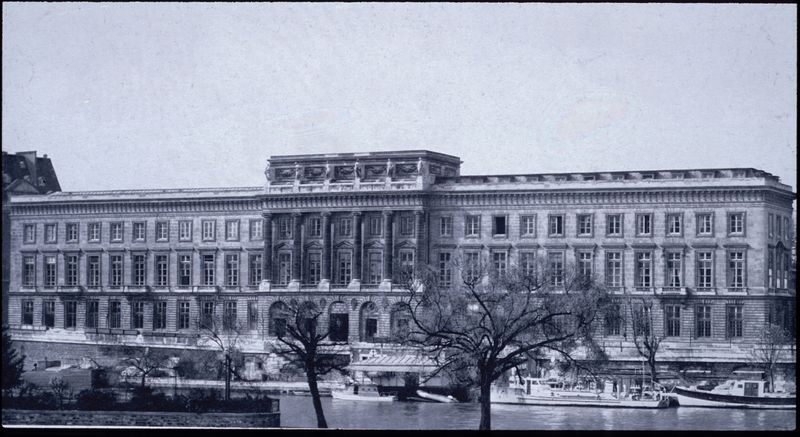
Titel: Hôtel des Monnaies, Außenansicht
Künstler: Jacques Denis Antoine
Standort: Paris
Institution: Hôtel des Monnaies
Schlagwörter: baum, blau, dunkel, himmel, schatten, wasser, weiß, bäume, fluss, landschaft, stadt, ufer, äste, fenster, frankreich, grau, hell, licht, paris, schwarz, straße, säule, säulen, tür, dach, gebäude, haus, schloss, architektur, sockel, stein, bach, zweige, kanal, sonne, insel, klassizismus, front, boot, boote, balkon, schiff, schiffe, ansicht, bogen, fassade, türen, giebel, mauer, seine, anleger, kai, promenade, steg, treppe, symmetrie, tor, foto, fotografie, grossstadt, photographie, stadtansicht, bögen, eingang, berlin, palast, stockwerk, balustrade, mauerwerk, flusslandschaft, arkaden, photo, fries, portal, gesims, skulpturen, historismus, etagen, museum, wien, klassik, stockwerke, symetrisch, bau, foro, anlegestelle, geschoss, sonnen, gebälk, schinkel, markise, palais, flachdach, mittelrisalit, attika, hauptfassade, ordnung, öffentliches gebäude, risalith, enster, stadtschloss, botte, spree, anlegesteg, gebude, schiffw, säulenaufbau, berliner stadtschloss, ordnng, aparis